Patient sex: F
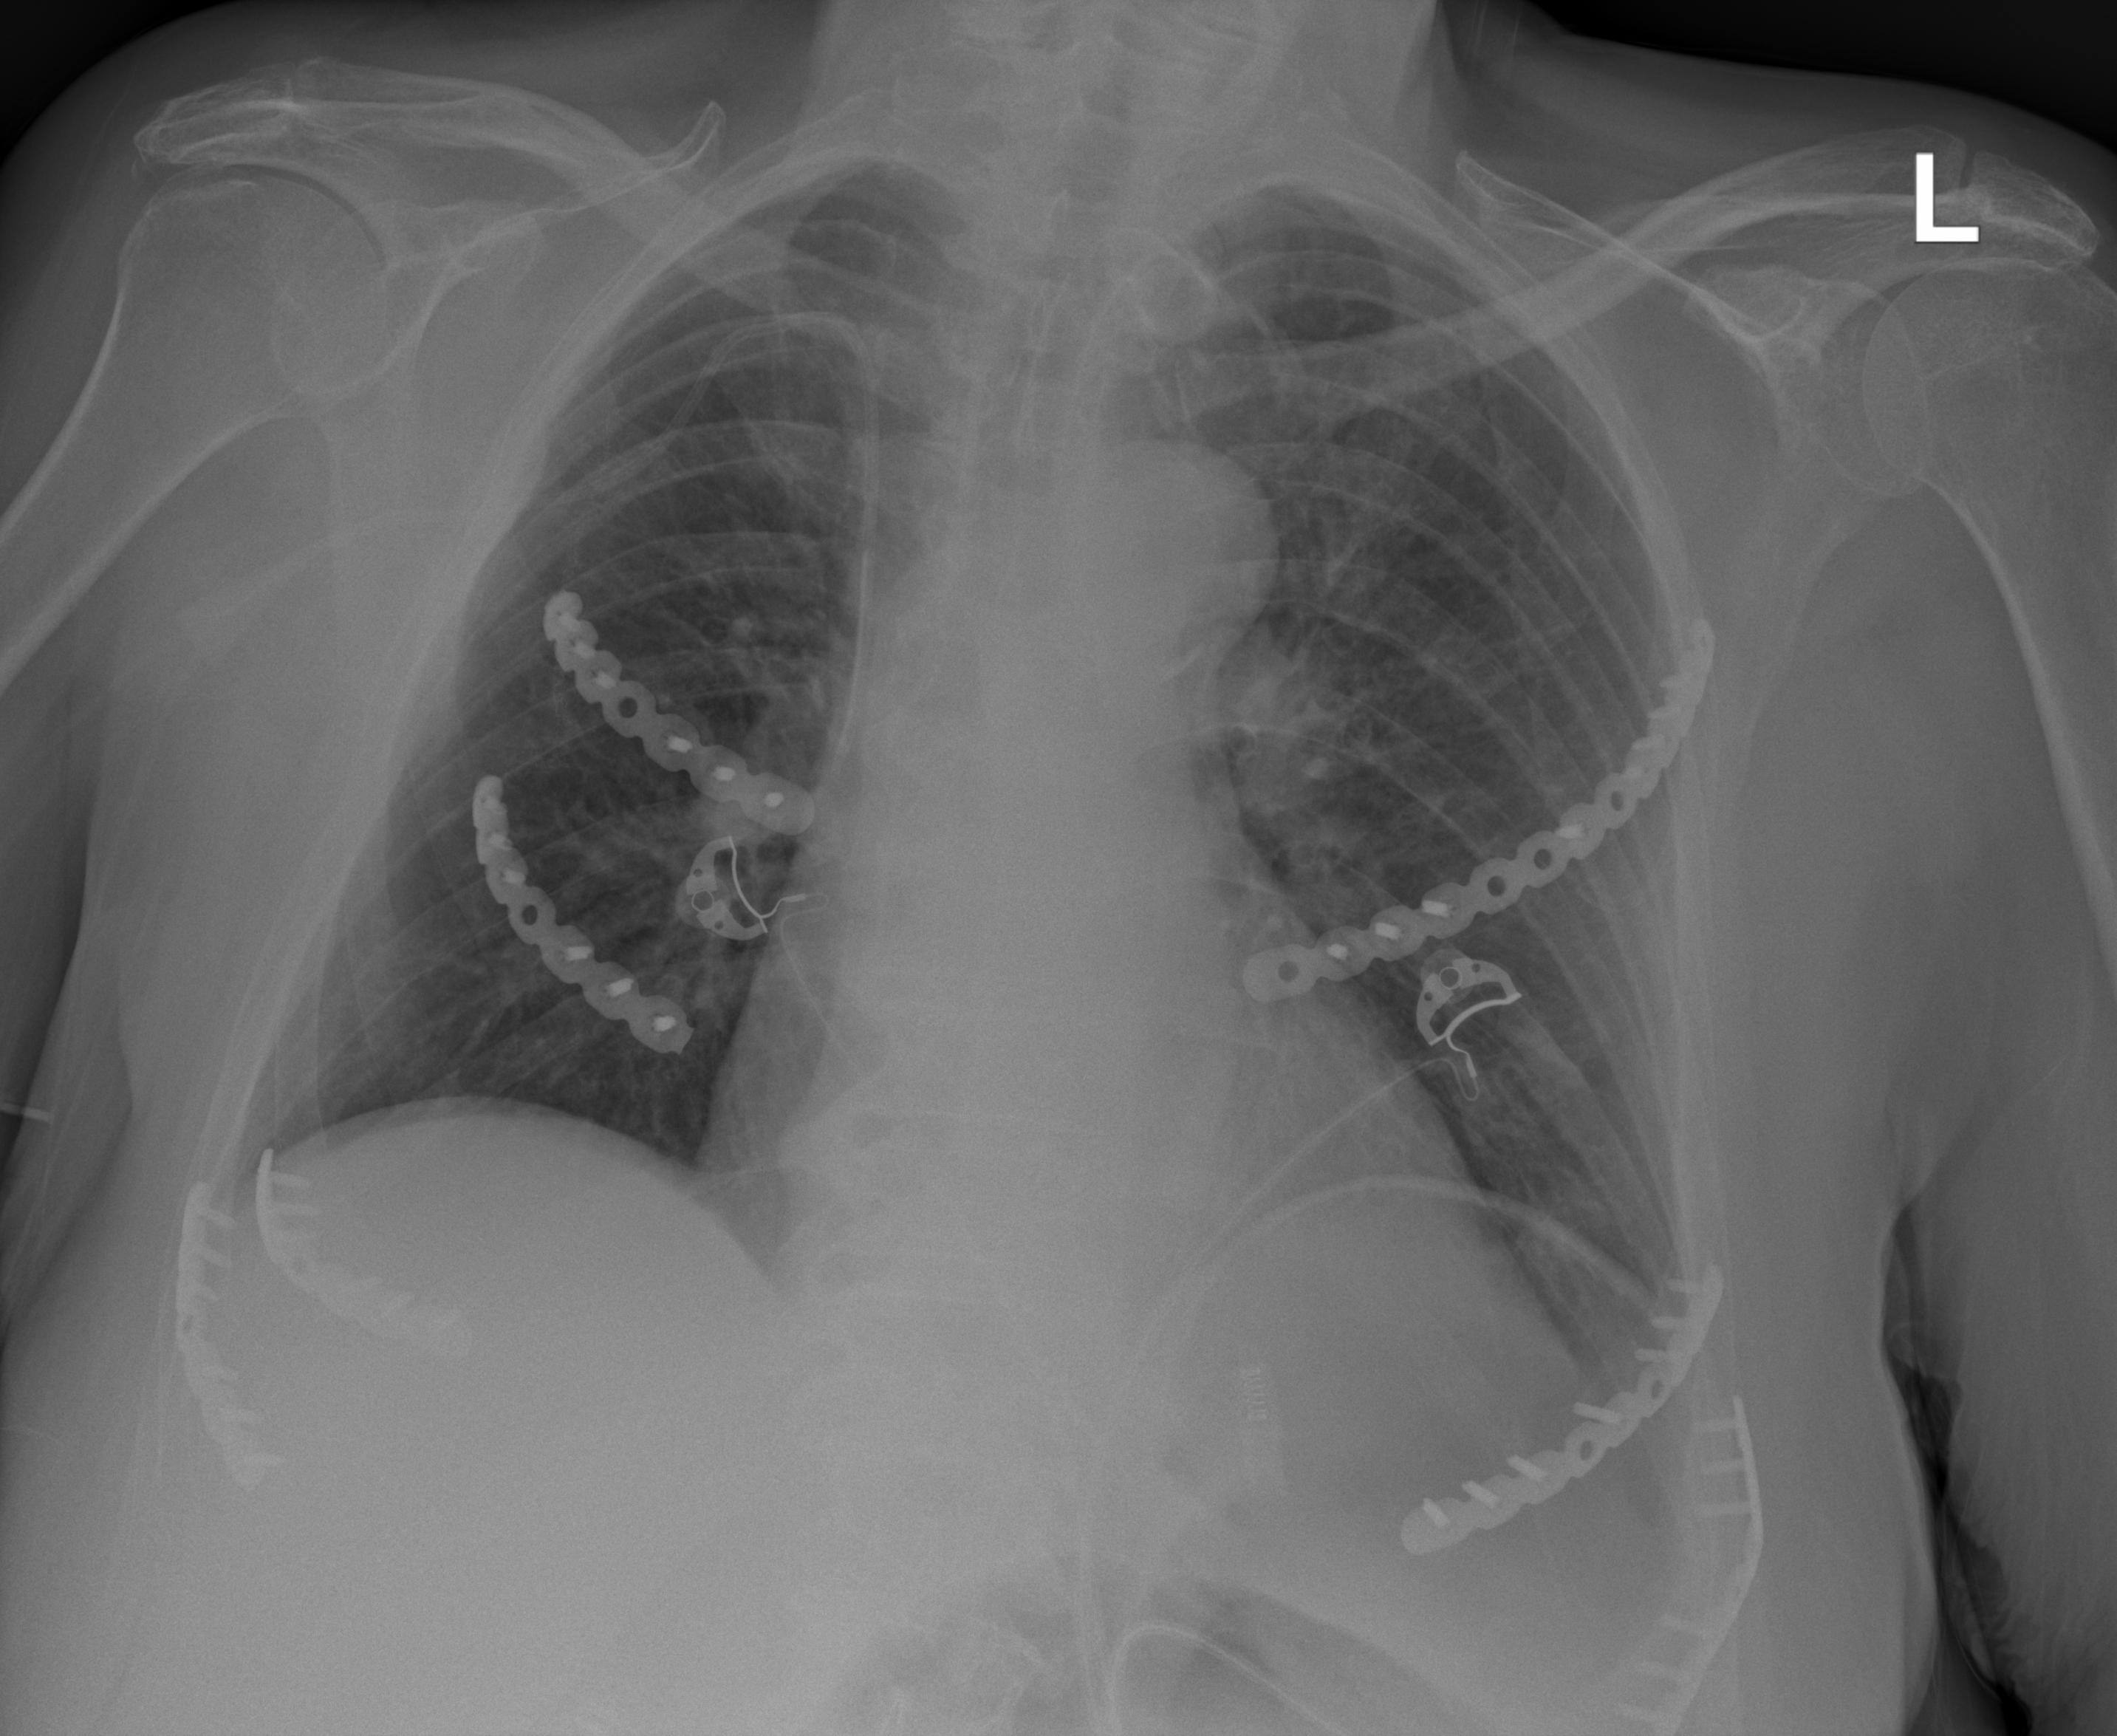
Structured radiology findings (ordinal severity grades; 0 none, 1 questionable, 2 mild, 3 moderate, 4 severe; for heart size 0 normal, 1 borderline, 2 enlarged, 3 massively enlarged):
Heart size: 2
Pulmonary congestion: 2
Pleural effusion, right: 0
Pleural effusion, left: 2
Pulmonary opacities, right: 2
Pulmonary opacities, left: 2
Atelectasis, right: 0
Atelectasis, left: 2